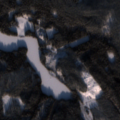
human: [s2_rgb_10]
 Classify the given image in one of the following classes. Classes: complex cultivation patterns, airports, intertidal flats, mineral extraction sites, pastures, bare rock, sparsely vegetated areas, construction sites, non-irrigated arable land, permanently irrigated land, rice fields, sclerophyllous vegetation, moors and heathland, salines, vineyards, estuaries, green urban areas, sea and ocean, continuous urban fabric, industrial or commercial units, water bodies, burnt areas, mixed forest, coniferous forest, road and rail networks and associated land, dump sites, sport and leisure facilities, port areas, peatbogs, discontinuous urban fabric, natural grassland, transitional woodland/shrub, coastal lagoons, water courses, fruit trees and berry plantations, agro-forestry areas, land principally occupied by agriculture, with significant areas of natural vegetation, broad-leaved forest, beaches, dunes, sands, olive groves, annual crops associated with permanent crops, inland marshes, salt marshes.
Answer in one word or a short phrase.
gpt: coniferous forest, water bodies